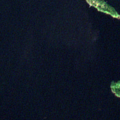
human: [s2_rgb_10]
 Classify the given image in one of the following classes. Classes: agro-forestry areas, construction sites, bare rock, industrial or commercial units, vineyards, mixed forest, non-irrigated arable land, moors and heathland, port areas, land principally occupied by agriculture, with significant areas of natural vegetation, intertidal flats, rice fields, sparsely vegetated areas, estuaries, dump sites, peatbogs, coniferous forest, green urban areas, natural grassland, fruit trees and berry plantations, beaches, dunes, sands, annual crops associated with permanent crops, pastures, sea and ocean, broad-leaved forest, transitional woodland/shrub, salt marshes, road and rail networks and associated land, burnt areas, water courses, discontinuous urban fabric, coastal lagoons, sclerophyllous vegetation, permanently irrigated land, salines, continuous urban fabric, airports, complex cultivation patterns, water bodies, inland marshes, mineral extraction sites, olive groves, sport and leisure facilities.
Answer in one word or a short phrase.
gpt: mixed forest, water bodies